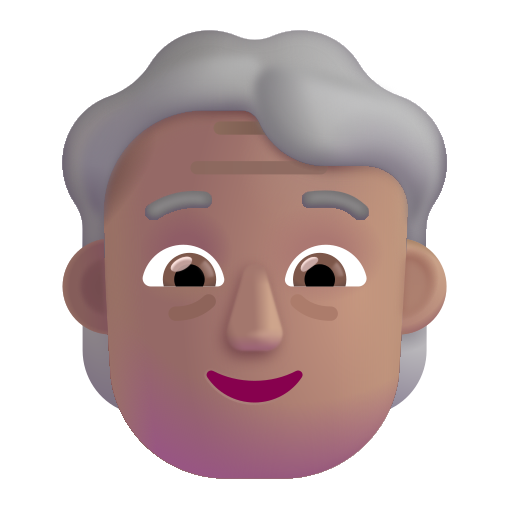
older person color